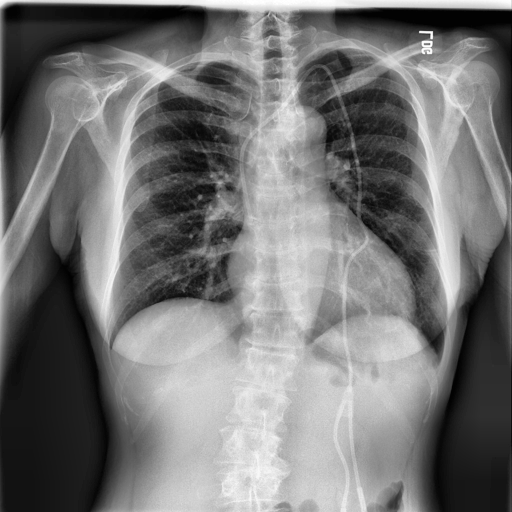
Finding: NORMAL